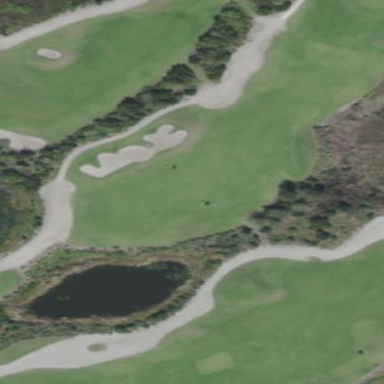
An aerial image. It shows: Sandy area is golf bunker.